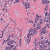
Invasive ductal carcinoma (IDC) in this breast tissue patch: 1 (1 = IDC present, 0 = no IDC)